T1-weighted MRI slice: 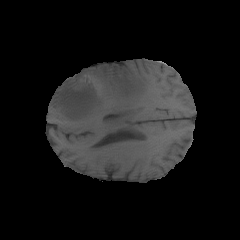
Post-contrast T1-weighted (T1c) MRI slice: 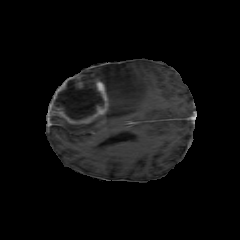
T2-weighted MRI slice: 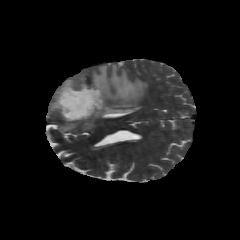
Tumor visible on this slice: yes